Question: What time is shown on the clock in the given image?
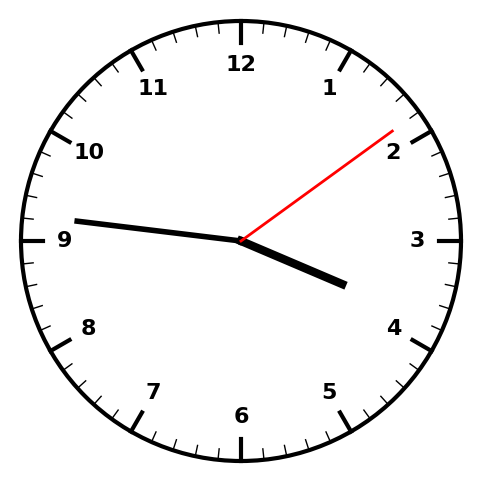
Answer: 03:46:09